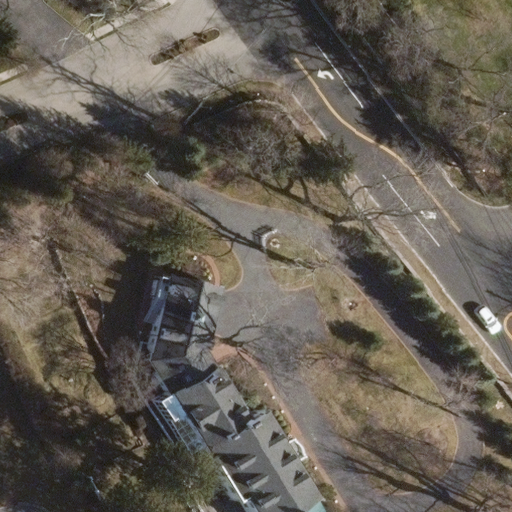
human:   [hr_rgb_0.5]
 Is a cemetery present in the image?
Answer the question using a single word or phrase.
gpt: no

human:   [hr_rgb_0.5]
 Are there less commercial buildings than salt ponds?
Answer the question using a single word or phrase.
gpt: no

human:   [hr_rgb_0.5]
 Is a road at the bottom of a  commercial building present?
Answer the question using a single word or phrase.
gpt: no

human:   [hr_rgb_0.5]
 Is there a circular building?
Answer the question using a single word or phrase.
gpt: no

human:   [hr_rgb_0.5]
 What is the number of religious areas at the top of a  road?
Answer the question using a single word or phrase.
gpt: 0

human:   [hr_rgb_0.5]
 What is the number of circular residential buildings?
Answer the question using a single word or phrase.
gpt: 0

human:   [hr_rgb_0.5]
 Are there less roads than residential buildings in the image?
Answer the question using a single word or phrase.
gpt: no

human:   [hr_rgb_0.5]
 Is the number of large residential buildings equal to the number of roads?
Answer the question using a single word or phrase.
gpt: no

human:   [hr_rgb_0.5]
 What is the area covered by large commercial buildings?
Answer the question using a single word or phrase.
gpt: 0m2

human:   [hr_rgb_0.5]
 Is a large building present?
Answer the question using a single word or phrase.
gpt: yes

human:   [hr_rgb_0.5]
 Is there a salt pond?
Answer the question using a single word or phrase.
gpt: no

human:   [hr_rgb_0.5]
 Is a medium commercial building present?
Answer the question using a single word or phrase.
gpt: no

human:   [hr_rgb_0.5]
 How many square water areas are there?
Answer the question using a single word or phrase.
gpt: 0

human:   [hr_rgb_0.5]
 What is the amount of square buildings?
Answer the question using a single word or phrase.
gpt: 0

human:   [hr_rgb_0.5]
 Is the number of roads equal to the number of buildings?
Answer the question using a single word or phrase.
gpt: no

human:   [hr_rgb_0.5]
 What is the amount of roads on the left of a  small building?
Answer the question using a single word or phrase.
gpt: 0

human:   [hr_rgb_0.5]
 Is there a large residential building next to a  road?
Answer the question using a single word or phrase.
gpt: yes

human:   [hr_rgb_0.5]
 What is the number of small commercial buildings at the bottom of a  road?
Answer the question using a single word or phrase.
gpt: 0

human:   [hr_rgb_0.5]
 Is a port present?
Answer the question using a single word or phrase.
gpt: no

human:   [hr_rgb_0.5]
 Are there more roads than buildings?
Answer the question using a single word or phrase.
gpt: yes

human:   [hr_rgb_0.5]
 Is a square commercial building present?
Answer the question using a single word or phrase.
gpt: no

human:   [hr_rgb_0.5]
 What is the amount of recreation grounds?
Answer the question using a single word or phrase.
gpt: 0

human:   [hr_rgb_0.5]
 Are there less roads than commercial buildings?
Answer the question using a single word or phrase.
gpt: no

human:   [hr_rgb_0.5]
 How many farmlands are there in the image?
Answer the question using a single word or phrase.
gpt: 0

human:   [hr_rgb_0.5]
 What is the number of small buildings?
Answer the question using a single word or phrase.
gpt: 0

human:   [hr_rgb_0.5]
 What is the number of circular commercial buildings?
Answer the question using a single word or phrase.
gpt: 0

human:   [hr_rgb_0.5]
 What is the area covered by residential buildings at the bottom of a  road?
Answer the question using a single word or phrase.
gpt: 620m2

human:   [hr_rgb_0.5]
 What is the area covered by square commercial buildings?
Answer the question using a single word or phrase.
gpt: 0m2

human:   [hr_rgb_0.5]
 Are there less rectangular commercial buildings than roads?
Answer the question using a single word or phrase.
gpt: yes

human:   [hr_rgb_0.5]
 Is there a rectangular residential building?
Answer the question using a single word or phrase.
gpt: no

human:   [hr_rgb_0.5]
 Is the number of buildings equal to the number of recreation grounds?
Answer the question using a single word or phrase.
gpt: no

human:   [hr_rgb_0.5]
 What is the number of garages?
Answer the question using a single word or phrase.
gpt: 0

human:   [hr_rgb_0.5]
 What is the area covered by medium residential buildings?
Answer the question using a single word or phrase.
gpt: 0m2

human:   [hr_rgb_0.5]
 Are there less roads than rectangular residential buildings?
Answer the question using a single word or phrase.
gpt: no

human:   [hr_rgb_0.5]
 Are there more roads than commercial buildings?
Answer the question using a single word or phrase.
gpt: yes

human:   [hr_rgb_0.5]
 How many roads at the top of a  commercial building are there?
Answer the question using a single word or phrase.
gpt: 0